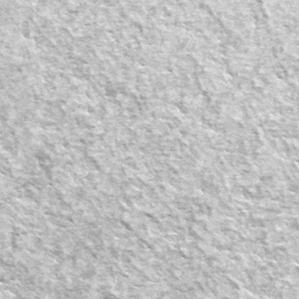
Label: frost